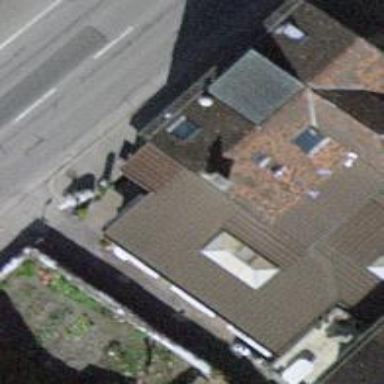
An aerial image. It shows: Restaurant.